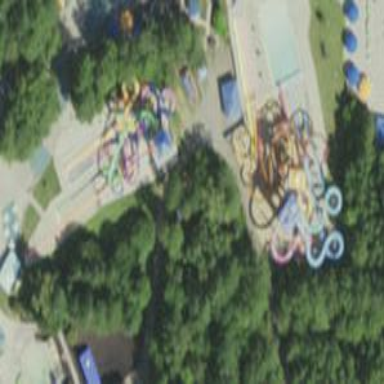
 which is popular attraction for tourists."